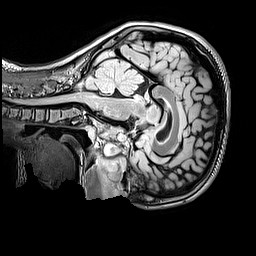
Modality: FLAIR
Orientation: sagittal
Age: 12
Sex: female
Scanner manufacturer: siemens
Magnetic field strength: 3 T
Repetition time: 5 s
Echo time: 0.388 s